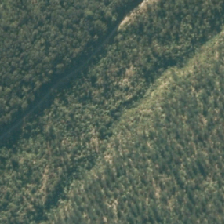
Land cover: manuka_kanuka